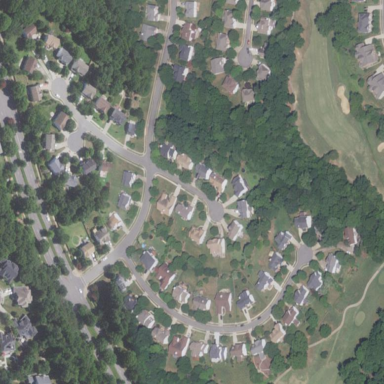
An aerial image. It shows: Single-family residential area.